Question: I have a simple script that graphs the TPR/SP tradeoff.
It produces a pdf like (note the placement of the x-axis numbers):
The relevant code is likely:
'''
xticks(range(len(SP_list)), [i/10.0 for i in range(len(SP_list))], size='small')
'''
The whole code is:
'''
SN_list = [0.89451476793248941, 0.83544303797468356, 0.77215189873417722, 0.70042194092827004, 0.63291139240506333, 0.57805907172995785, 0.5527426160337553, 0.5527426160337553, 0.53586497890295359, 0.52742616033755274, 0.50632911392405067, 0.48101265822784811, 0.45569620253164556, 0.43459915611814348, 0.40084388185654007, 0.3628691983122363, 0.31223628691983124, 0.25738396624472576, 0.20253164556962025, 0.12658227848101267, 0.054852320675105488, 0.012658227848101266]
SP_list = [0.24256292906178489, 0.24780976220275344, 0.25523012552301255, 0.25382262996941896, 0.25684931506849318, 0.36533333333333334, 0.4548611111111111, 0.51778656126482214, 0.54978354978354982, 0.59241706161137442, 0.63492063492063489, 0.80851063829787229, 0.81203007518796988, 0.85123966942148765, 0.88785046728971961, 0.91489361702127658, 0.9135802469135802, 0.9242424242424242, 0.94117647058823528, 0.967741935483871, 1.0, 1.0]
figure()
xlabel('Score cutoff point')
ylabel('Percent')
plot(SP_list)
plot(SN_list)
legend(('True Positive Rate', 'Specificity'), 'upper left', prop={"size":9}, shadow=False, fancybox=False)
grid(False)
xticks(range(len(SP_list)), [i/10.0 for i in range(len(SP_list))], size='small')
savefig('SP_SN.png')
'''
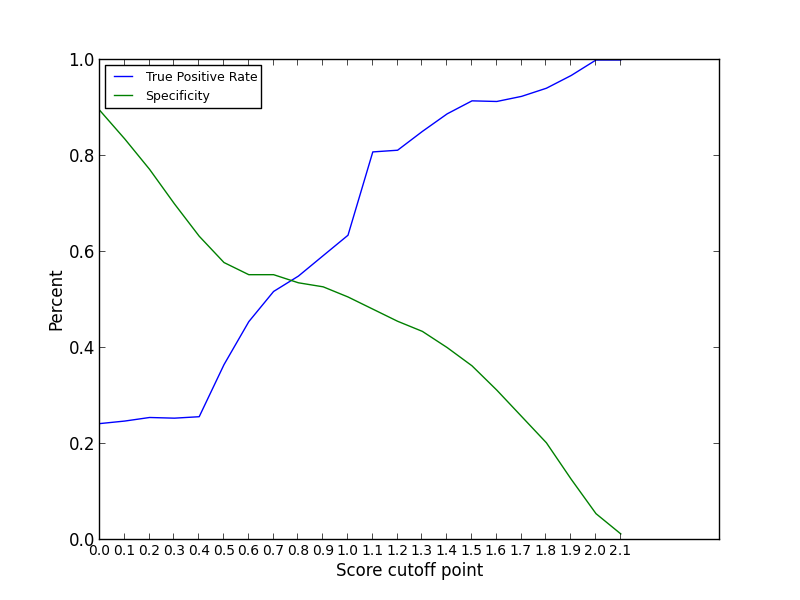
Answer: You can call 'autoscale()' after 'xticks()', which will set the new axes' limits automatically.